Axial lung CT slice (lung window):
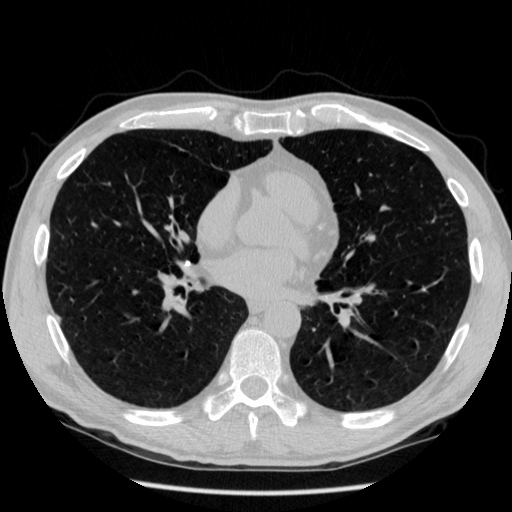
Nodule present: no